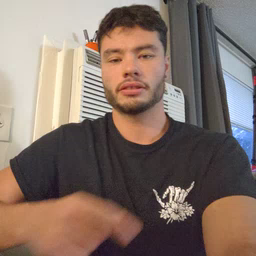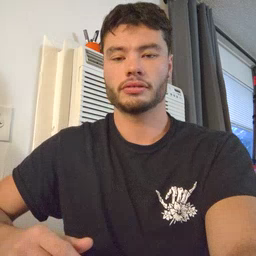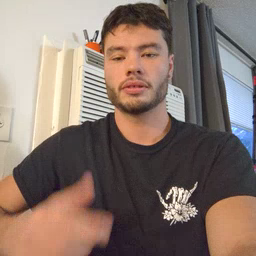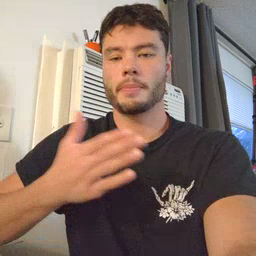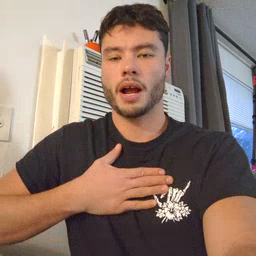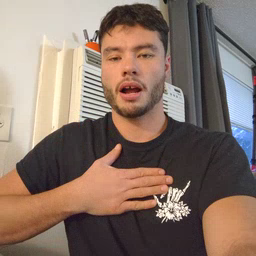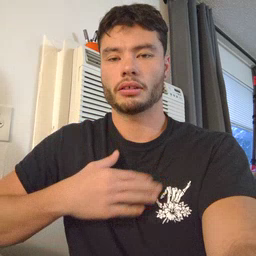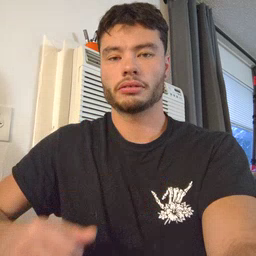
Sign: minemy